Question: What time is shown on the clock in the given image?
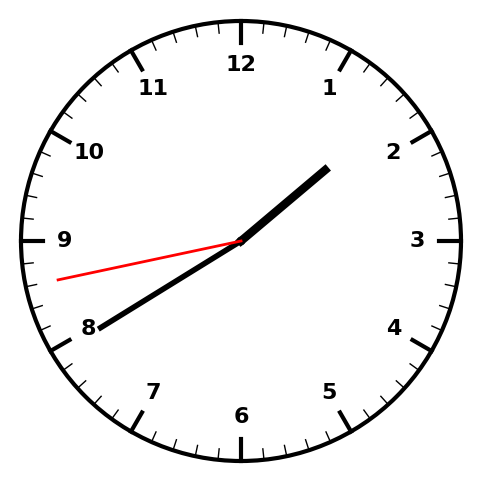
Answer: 01:39:43